Aerial crown-view tile of a tropical tree (Barro Colorado Island, Panama), acquired 20240716:
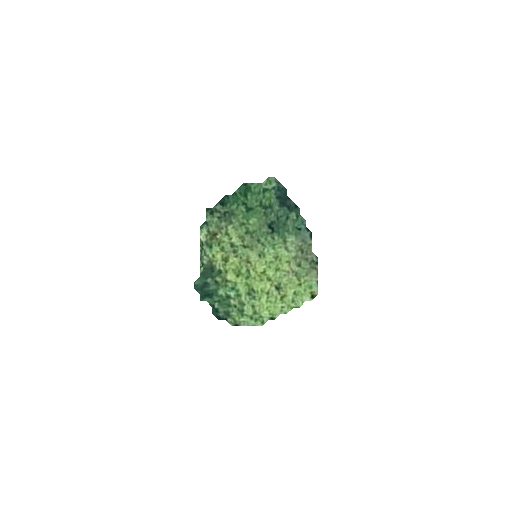
Species: Alseis blackiana
GBIF accepted scientific name: Alseis blackiana
Crown area: 21.042 m²